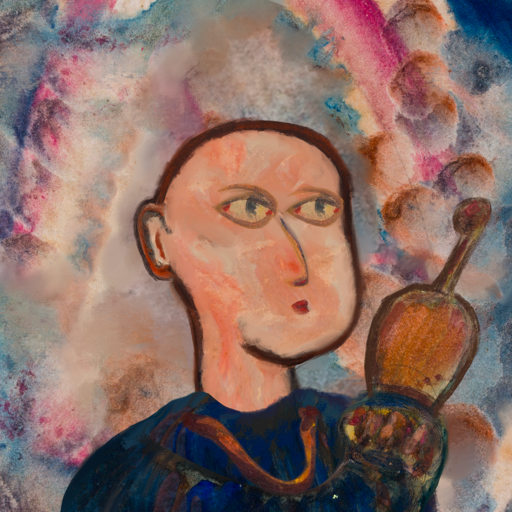
Background: Rupkatha, Head And Neck Side: Roy_Bahadur, Face Side: GypsyMother, Bust: Pipe, Hair Side: Blank, Head Accessory: Blank, Second Necklace: Comrade, Necklace: Blank, Baby: Blank